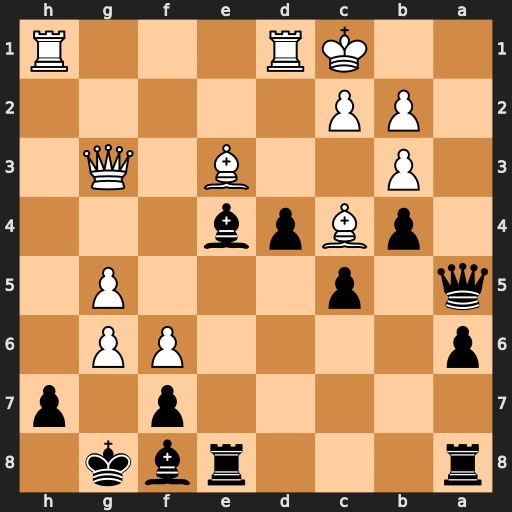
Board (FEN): r3rbk1/5p1p/p4PP1/q1p3P1/1pBpb3/1P2B1Q1/1PP5/2KR3R
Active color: b
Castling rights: -
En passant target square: -
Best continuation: Bxg6 Kb1 Rxe3